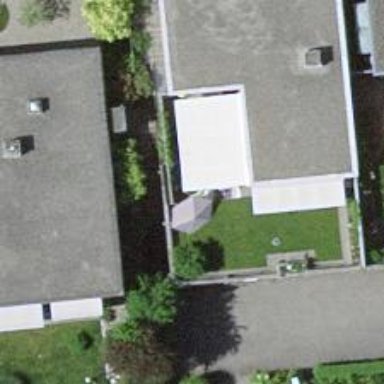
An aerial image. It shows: Garage.